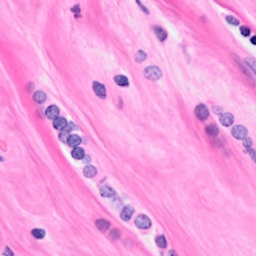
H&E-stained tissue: Breast